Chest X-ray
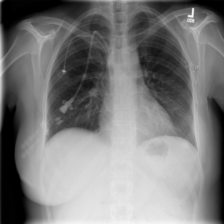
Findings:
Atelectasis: negative
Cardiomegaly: negative
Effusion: negative
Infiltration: negative
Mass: negative
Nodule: negative
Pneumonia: negative
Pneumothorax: negative
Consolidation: negative
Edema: negative
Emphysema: negative
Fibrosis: negative
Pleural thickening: negative
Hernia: negative